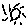
Label: sun